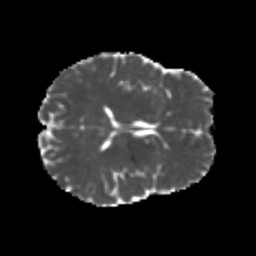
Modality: MD
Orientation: axial
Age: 25
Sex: male
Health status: healthy
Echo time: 0.074 s